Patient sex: M
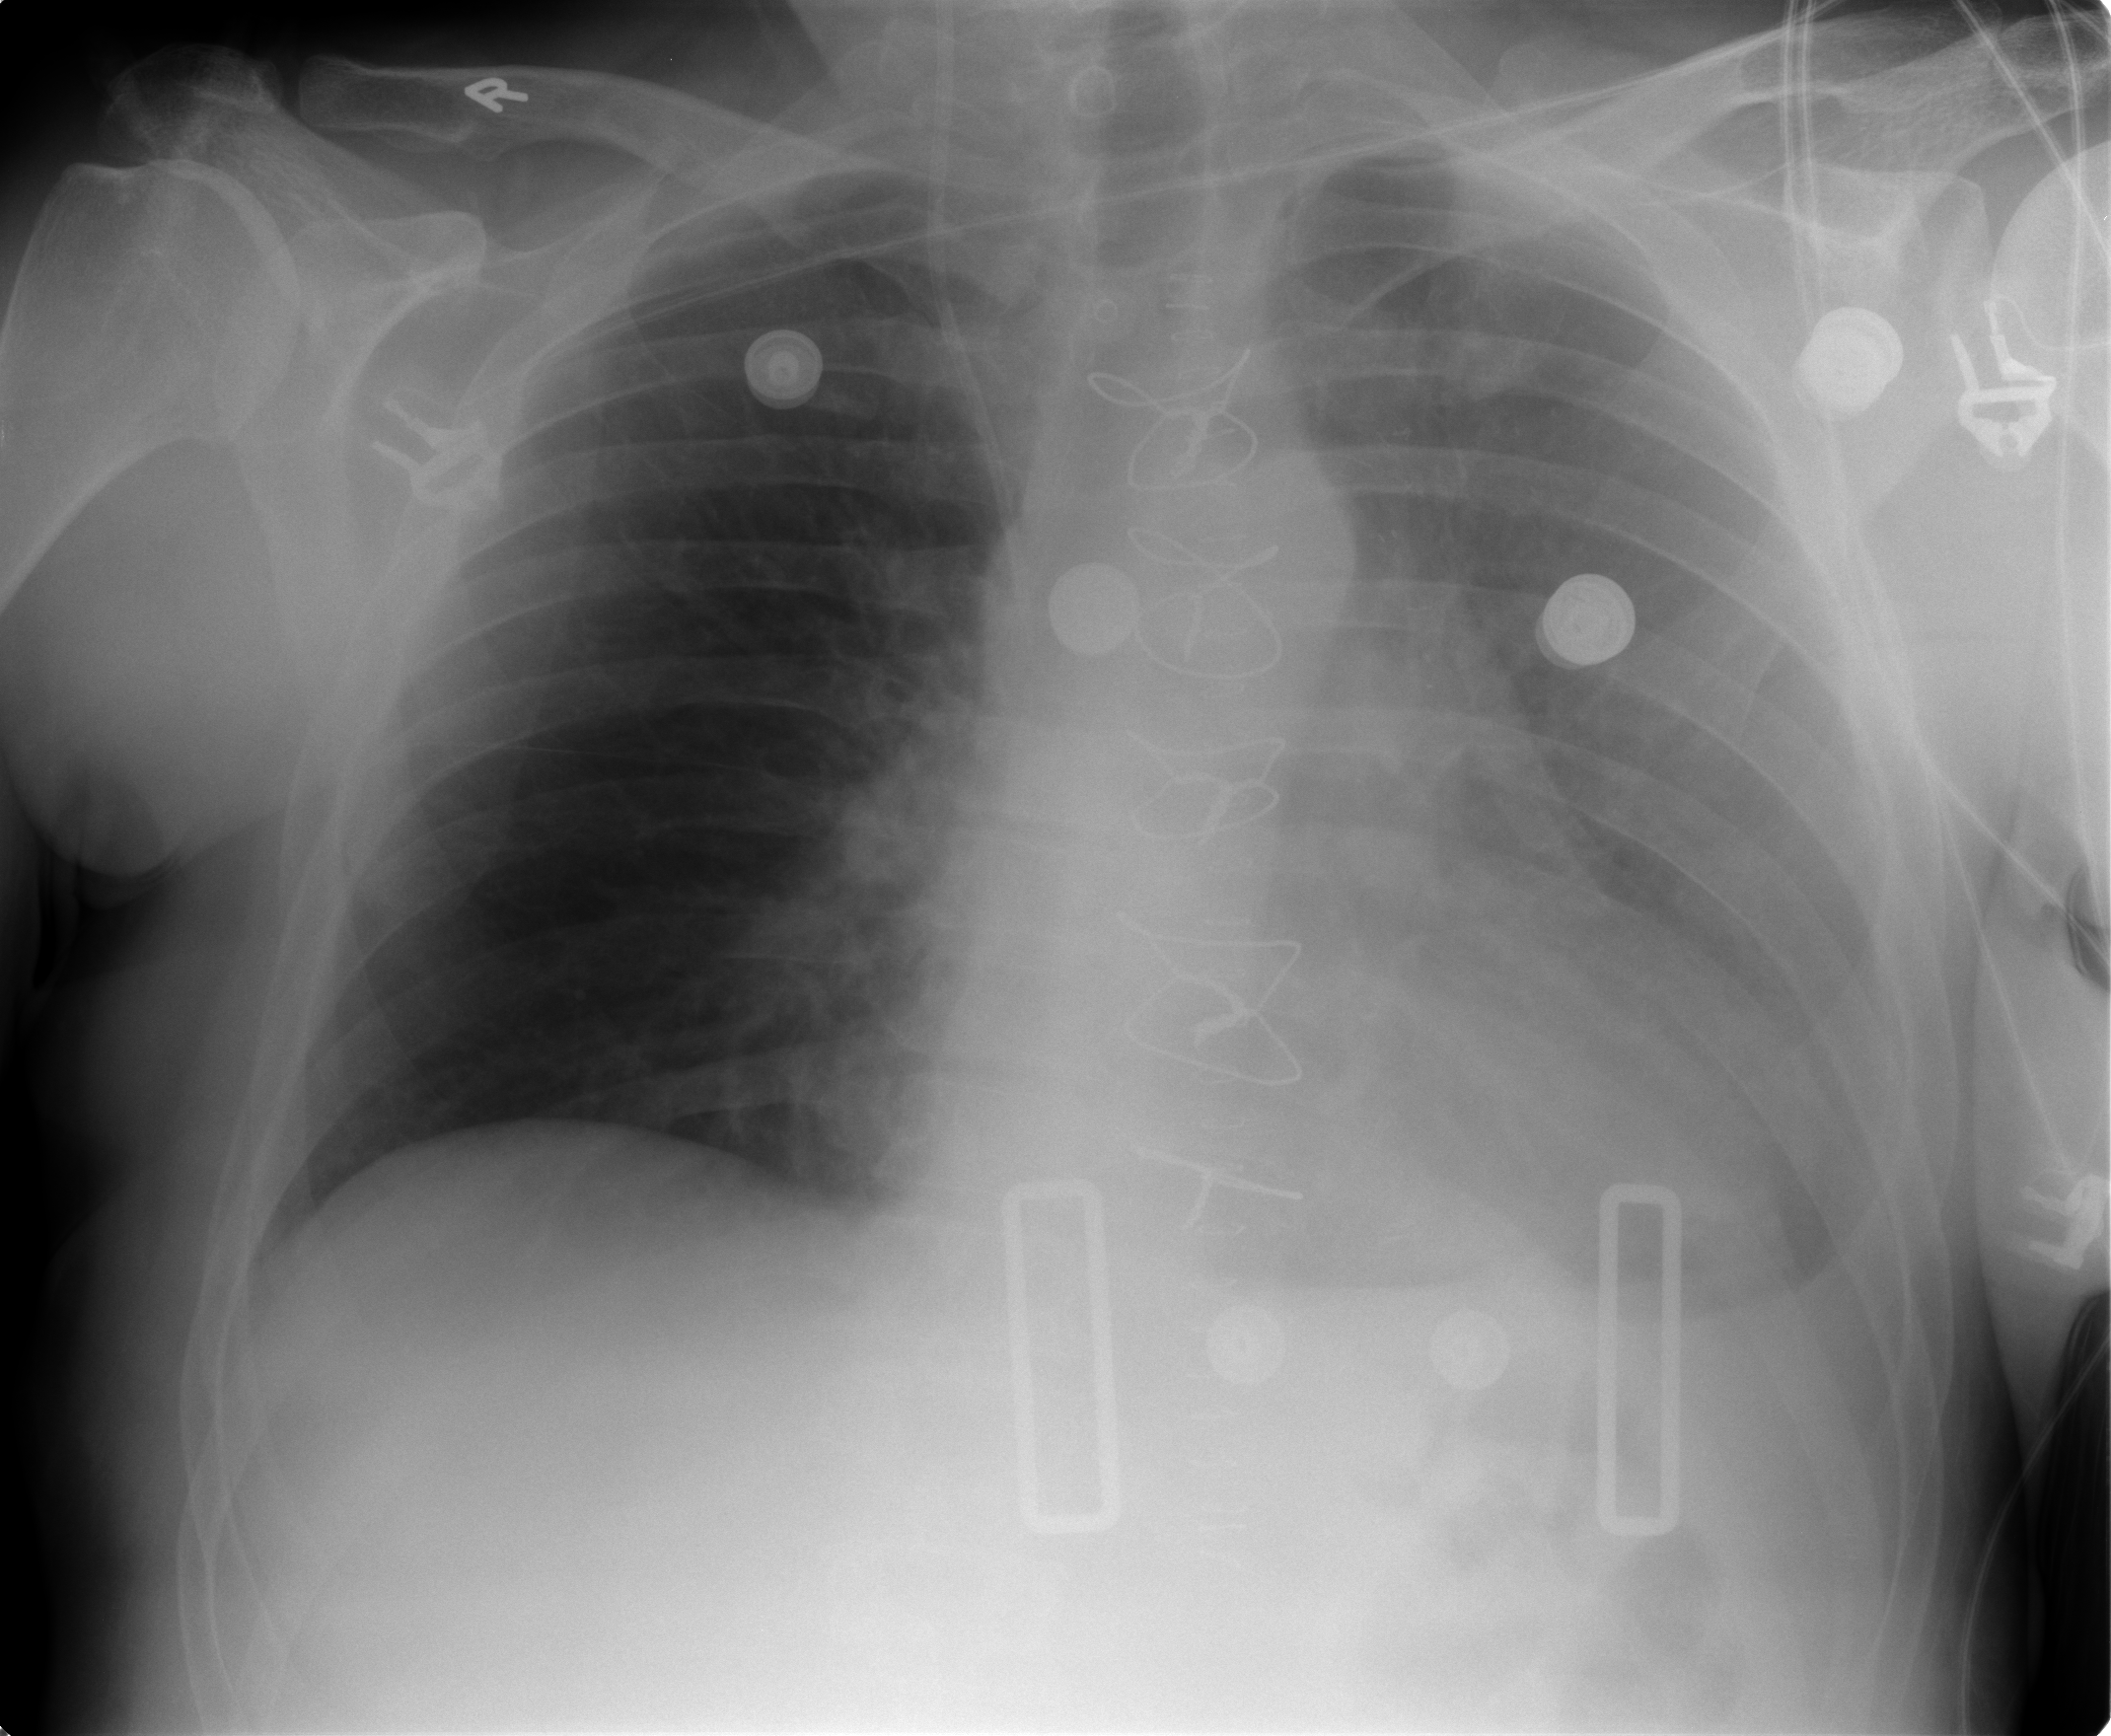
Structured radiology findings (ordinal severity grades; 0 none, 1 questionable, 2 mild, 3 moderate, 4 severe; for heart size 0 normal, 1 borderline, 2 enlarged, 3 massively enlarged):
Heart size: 2
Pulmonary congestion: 2
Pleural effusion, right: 0
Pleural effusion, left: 3
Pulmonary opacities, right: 0
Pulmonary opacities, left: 1
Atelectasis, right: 0
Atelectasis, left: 2